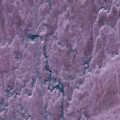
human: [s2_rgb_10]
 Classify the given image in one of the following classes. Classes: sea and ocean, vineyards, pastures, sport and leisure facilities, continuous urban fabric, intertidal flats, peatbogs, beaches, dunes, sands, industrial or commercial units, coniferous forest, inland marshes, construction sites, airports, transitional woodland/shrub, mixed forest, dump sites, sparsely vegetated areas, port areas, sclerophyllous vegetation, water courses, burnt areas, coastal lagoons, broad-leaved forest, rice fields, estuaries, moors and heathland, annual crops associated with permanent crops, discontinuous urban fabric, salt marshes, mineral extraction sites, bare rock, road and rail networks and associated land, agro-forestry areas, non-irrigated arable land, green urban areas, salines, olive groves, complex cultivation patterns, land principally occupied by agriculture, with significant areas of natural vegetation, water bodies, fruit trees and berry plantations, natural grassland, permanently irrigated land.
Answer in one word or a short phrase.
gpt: sea and ocean